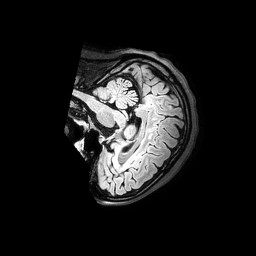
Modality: FLAIR
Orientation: sagittal
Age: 53
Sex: female
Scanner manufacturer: philips
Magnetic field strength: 3 T
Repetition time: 4.8 s
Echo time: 0.2795 s